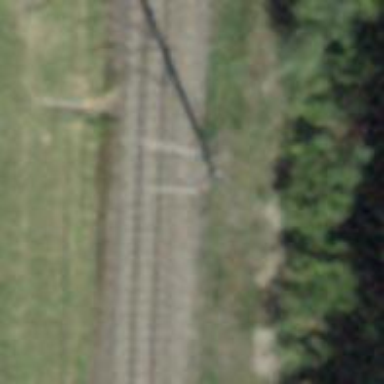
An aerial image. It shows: Power pole.